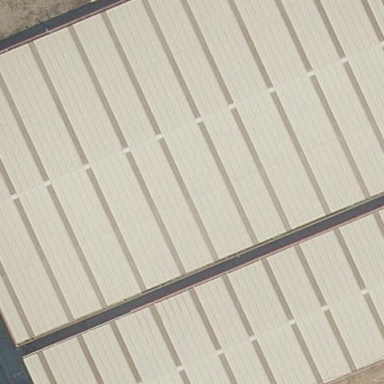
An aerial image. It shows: Industrial building.